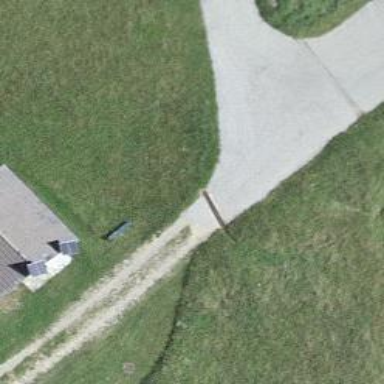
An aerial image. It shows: Bench for seating.